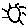
Label: sun